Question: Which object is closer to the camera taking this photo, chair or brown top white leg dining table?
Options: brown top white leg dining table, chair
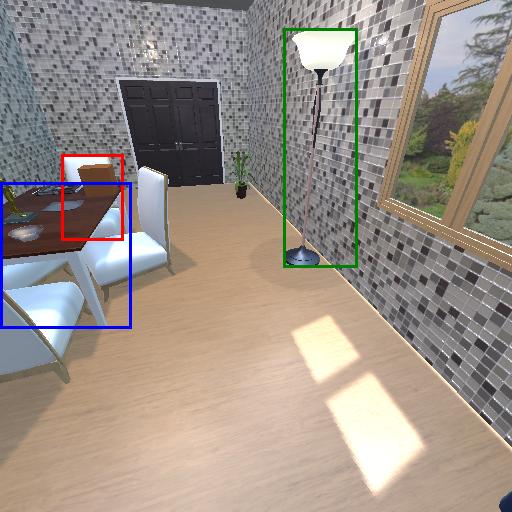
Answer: brown top white leg dining table